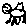
Label: bird